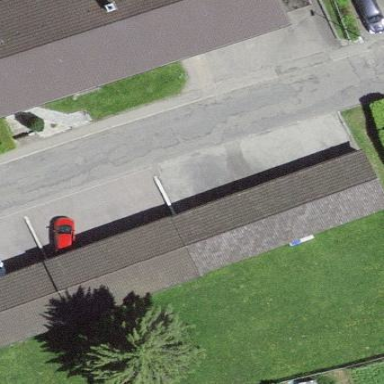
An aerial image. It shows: Garage building.